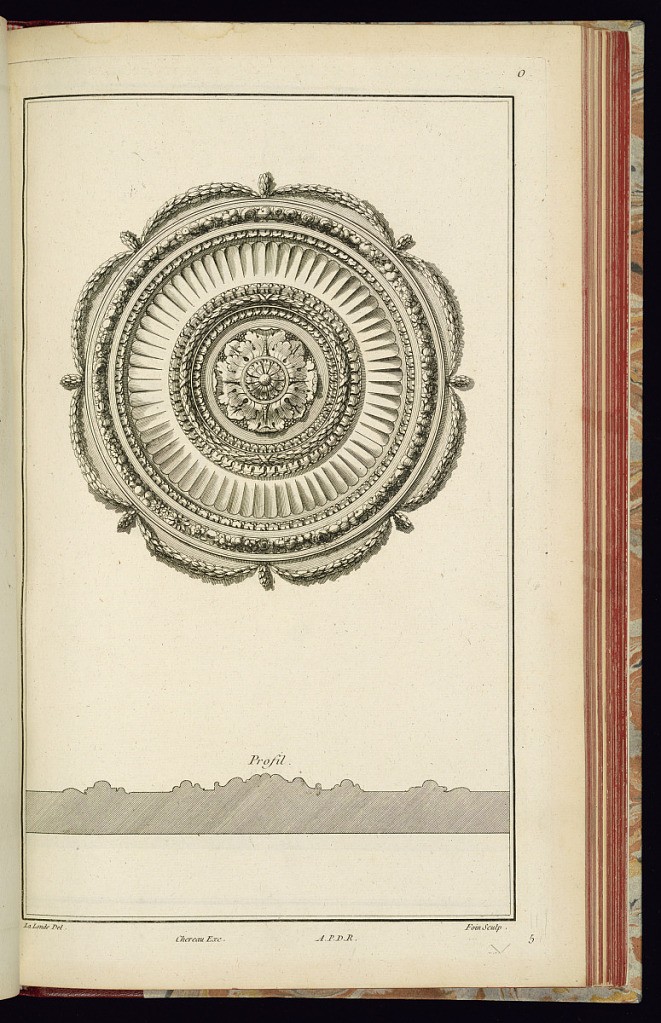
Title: Rosette Design for a Ceiling
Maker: Richard de Lalonde, French, active 1780–96
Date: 1785-1788
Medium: Etching on off-white laid paper
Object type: Print
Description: Rosette design for a ceiling with, from back edge to sight edge, draped bound lead, fruit and floral band, lamb tongue, fluting, lamb tongue, bound leaf, lamb tongue ornamentation. The profile of the rosette is provided below. The plate is signed and numbered.